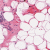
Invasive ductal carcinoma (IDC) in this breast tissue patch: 0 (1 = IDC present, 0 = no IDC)